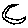
Label: moon